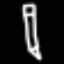
Label: pencil